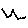
Label: zigzag